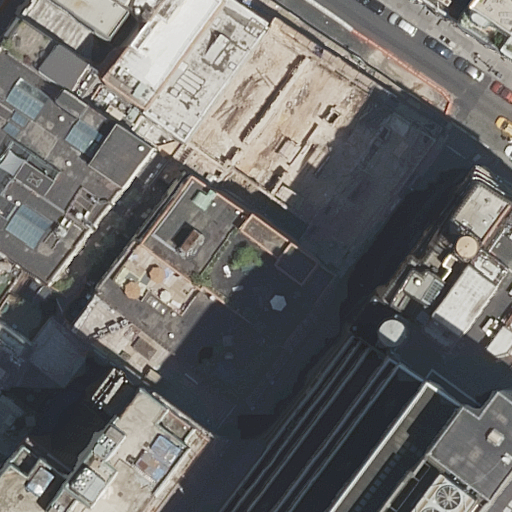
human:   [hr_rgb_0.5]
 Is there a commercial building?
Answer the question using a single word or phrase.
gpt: no

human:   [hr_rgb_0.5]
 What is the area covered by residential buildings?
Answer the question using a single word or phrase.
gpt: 8865m2

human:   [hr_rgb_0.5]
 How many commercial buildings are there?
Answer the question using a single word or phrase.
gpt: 0

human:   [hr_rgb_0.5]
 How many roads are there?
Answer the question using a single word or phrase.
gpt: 4

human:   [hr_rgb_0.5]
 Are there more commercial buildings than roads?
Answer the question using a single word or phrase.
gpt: no

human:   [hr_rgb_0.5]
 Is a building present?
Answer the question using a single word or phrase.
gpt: yes

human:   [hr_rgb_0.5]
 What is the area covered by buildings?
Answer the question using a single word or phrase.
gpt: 8865m2

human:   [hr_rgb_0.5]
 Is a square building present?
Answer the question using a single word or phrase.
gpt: no

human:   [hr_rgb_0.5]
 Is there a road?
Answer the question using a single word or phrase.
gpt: yes

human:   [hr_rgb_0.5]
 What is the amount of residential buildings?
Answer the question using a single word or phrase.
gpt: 22

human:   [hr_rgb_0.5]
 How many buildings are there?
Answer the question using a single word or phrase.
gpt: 22

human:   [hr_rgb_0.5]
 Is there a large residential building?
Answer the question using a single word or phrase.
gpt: yes

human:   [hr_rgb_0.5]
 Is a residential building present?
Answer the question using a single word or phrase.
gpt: yes

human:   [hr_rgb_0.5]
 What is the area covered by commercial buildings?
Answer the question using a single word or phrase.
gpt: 0m2

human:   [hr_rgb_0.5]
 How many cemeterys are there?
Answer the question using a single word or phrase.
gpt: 0

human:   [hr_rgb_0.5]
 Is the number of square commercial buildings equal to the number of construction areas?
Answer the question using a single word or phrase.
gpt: yes

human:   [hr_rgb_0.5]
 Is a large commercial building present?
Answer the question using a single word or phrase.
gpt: no

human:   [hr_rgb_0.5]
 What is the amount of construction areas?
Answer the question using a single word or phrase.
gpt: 0

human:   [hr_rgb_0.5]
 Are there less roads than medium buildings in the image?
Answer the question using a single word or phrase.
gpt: yes

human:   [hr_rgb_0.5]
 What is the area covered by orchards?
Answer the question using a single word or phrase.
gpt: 0m2

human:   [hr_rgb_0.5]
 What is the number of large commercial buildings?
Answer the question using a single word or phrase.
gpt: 0

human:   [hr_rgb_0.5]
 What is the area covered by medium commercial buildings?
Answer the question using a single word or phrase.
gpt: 0m2

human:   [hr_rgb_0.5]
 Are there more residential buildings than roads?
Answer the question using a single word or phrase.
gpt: yes

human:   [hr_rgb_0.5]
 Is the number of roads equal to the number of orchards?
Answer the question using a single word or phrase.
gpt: no

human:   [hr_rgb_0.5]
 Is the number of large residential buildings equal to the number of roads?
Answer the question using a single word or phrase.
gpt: no

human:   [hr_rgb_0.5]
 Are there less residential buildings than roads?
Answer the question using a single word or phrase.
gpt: no

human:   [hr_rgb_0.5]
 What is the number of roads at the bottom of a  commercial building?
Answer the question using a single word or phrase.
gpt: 0

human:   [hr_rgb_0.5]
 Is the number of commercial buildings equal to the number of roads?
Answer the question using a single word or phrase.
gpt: no

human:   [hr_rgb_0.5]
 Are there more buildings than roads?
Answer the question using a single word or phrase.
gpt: yes

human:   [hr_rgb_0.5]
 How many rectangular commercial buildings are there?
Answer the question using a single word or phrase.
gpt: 0

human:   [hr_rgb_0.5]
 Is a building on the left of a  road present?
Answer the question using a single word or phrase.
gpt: yes

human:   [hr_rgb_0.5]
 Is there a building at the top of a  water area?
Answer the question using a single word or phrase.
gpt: no

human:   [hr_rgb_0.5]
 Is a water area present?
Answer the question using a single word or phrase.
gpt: no

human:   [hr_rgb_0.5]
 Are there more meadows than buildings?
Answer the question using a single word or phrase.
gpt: no

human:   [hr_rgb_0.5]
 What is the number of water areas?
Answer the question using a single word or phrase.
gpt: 0

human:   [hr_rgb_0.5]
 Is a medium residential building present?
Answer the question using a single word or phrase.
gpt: yes

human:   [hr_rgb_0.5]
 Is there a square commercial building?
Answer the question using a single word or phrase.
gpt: no

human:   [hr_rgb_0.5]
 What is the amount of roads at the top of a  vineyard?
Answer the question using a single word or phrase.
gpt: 0

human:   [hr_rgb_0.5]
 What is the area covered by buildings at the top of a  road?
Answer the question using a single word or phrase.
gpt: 3912m2

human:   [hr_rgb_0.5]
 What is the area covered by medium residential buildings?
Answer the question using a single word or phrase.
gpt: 1805m2

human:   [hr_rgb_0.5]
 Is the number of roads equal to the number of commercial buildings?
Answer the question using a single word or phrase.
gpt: no

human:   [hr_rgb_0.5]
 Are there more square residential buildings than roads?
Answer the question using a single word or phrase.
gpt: no

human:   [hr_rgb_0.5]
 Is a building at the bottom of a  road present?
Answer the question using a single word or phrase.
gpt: yes

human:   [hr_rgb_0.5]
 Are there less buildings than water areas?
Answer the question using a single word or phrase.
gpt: no

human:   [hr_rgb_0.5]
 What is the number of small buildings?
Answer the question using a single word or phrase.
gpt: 8

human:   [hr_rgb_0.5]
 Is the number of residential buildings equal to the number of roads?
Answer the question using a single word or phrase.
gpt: no

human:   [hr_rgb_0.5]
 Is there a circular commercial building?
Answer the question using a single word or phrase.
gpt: no

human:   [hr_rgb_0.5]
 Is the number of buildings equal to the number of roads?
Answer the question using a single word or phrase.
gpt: no

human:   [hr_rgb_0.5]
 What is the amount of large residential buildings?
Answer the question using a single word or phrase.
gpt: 7

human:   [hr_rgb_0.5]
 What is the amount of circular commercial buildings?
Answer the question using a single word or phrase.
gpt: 0

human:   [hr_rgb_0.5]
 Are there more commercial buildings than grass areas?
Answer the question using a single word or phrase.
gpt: no

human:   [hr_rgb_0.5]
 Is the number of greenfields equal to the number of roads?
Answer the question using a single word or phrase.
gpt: no

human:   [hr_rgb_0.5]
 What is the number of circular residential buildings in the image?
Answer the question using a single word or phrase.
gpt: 0

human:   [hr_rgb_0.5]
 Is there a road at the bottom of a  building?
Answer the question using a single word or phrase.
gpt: yes

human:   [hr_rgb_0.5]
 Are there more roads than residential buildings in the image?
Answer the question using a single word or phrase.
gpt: no

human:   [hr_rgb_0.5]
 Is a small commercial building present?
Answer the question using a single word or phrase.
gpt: no

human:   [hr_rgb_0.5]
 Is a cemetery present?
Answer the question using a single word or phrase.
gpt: no

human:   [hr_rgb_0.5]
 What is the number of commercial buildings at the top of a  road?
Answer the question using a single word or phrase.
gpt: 0

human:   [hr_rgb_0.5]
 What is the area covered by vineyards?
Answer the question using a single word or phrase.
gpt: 0m2

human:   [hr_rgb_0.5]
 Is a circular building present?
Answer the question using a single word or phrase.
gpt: no

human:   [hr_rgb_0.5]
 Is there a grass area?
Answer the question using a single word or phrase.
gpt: no

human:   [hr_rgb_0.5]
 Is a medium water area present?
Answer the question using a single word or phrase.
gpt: no

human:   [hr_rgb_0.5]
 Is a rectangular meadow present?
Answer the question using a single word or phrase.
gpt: no

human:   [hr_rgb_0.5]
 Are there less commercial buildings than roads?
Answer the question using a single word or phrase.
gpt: yes